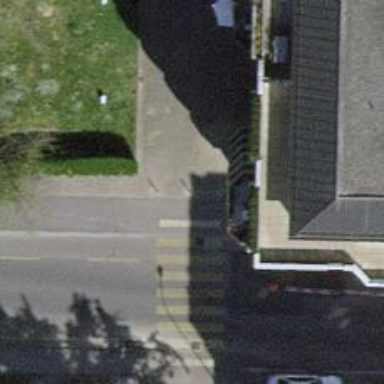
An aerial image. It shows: Bollard.